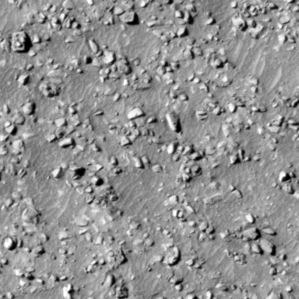
Label: non_frost